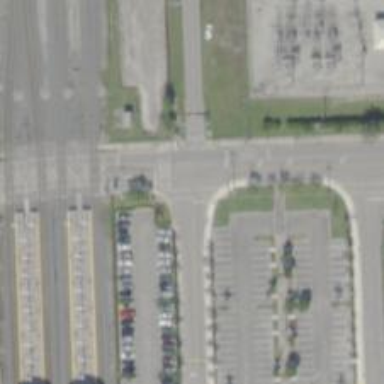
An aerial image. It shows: Crossing with line markings on the road.